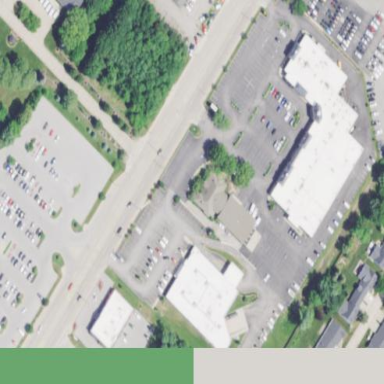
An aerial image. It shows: Commercial area.